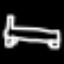
Label: bed